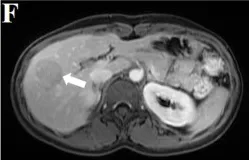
MRI plain scan, DWI, and enhanced image of the hepatic PEComa are presented. Delayed phase , the enhancement gradually subsided and ultimately became less pronounced than the surrounding liver parenchyma (white arrows indicate the tumor).
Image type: radiology (mri)